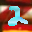
Label: 2